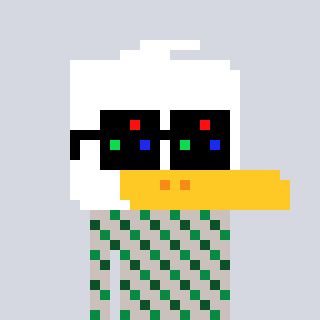
a pixel art character with square black sunglasses, a duck-shaped head and a foggrey-colored body on a cool background